Question: '''
[_mapView selectAnnotation:sannotation animated:YES];
'''

It appears not always, so I don't understand what's the reason for it.
How to fix it?
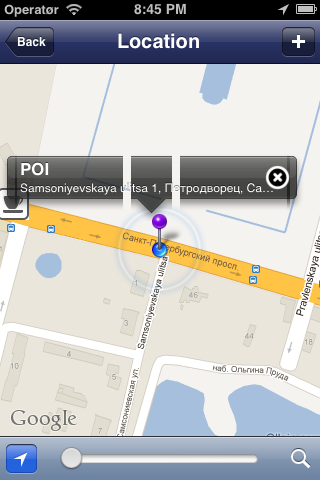
Answer: Before selecting any annotation deselect all annotations on mapView.
'''
for (id<MKAnnotation> annotation in mapView.annotations)
[mymap deselectAnnotation:annotation animated:NO];
'''
I had same issue when along with default callout, I had implemented custom callouts. Though it is not a perfect solution it served the purpose.